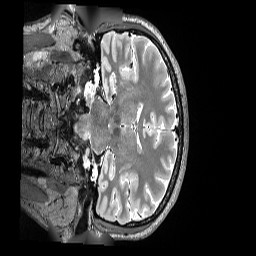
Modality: T2w
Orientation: coronal
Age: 37
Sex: male